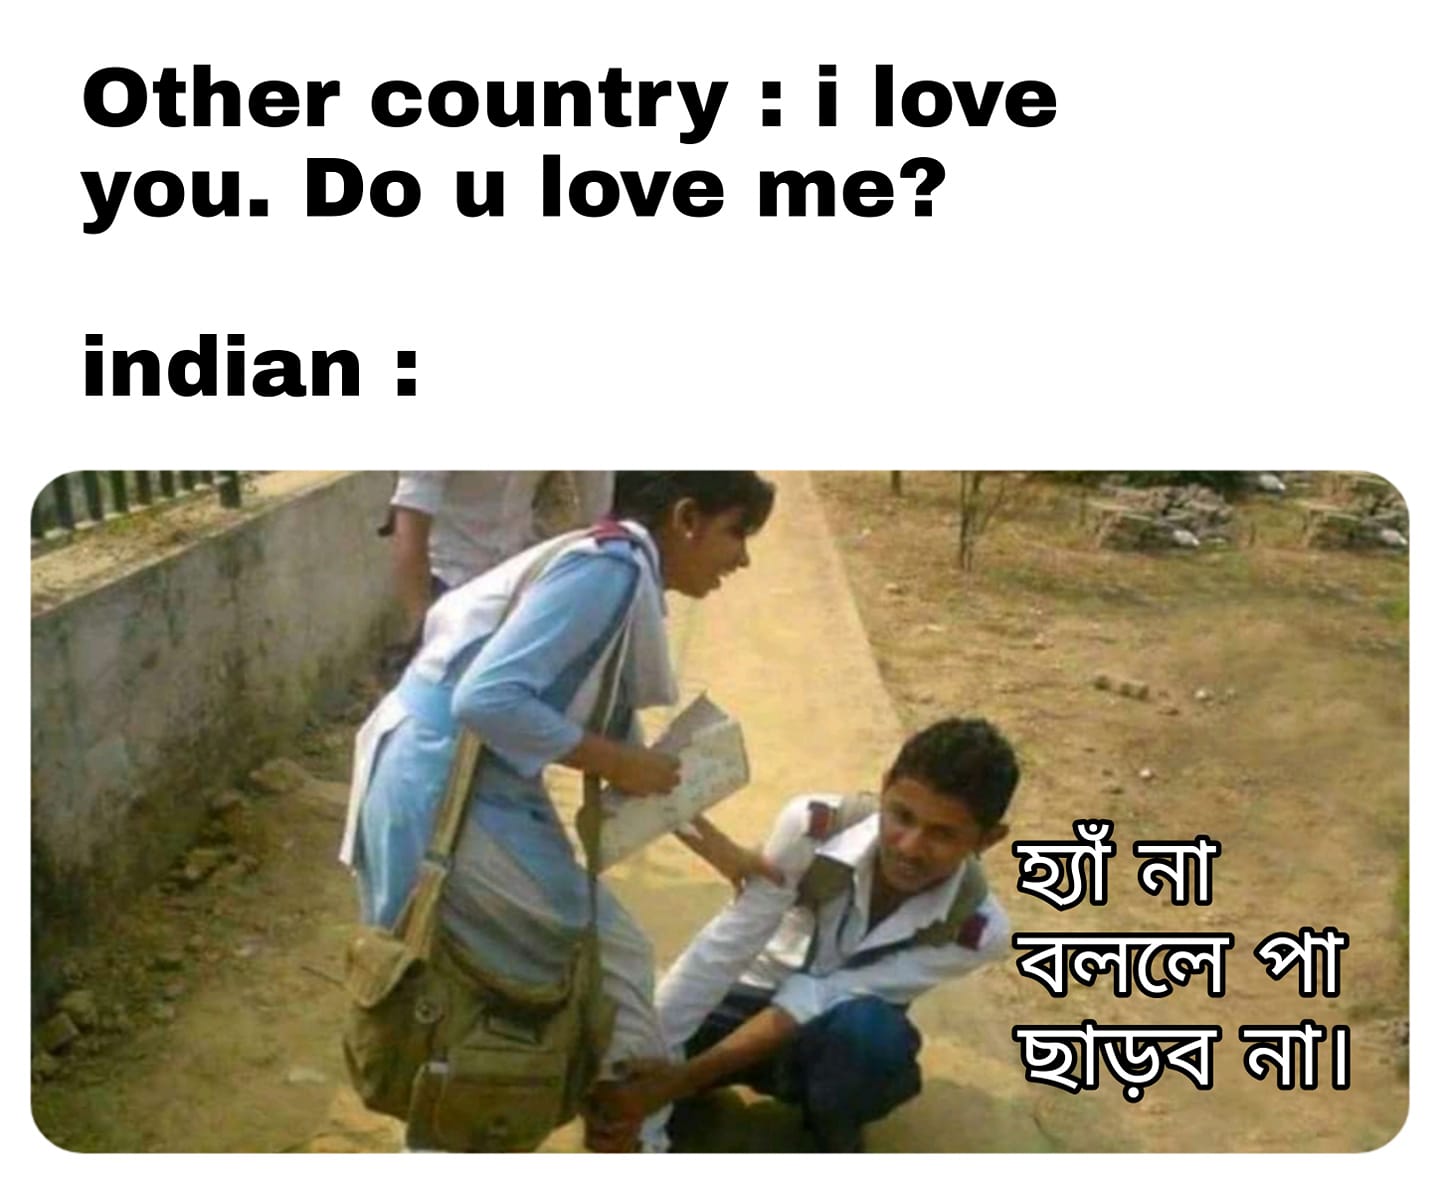
Caption: Other country : i love you . Do u love me ?     indian :  হ্যাঁ না বললে পা ছাড়ব না ।
Label: non-hate